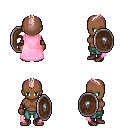
a pixel art fantasy rpg character, female body template, human, dark skin, pink cape, teal pants, white blonde short mohawk hairstyle, cloth bracers, maroon shoes, shield, four views (front, back, left, right), 2x2 character sprite sheet, small pixel art, hard edges, no anti-aliasing